Question: So I've spent the last several hours investigating this issue and it is clear that I am not the only one. Why are my Dictionaries and Lists being returned as Arrays?
I understand that Arrays are used as default for the sake of compatibility. WCF makes a conscious effort to distance itself from being .Net dependent. But both my Server and Client are developed in C# .Net so I'm okay.
Here is a sampling of similar questions on just StackOverflow alone:
1. WCF service returning array instead of List
2. Why does WCF return myObject[] instead of List like I was expecting?
3. WCF service returning an array of dictionary
4. WCF Proxy Returning Array instead of List EVEN THOUGH Collection Type == Generic.List
5. WCF Returning Array instead of List EVEN THOUGH Collection Type == Generic.List
6. Why does my WCF service return and ARRAY instead of a List ?
7. Array instead of List in WCF Service Proxy Generated using svcutil.exe

I am generating the Proxy via this command:
'''
C:\Program Files (x86)\Microsoft SDKs\Windows7.0A\Bin>svcutil.exe /language:cs
/out:generatedProxy.cs /config:app.config /ct:System.Collections.Generic.List'1
http://192.168.0.99:9000/ProjectDatabase/??
'''
My service contract looks like this:
'''
[ServiceContract]
public interface IMyContract
{
[OperationContract]
[ServiceKnownType(typeof(Dictionary<int, string>))]
Dictionary<int, string> getClassDictionary();
}
'''
My implementation:
'''
public Dictionary <int, string> getClassDictionary()
{
Dictionary<int, string> myDict = new Dictionary<int, string>();
myDict.Add(1, "Geometry");
myDict.Add(2, "Algebra");
myDict.Add(3, "Graph Theory");
return myDict;
}
'''
Even in my 'Reference.svcmap' I have:
'''
<CollectionMappings>
<CollectionMapping TypeName="System.Collections.Generic.List'1" Category="List" />
</CollectionMappings>
'''
However, despite my best efforts and research I still get:
> Dictionary<'int, string'> returning as ArrayOfKeyValueOfintstringKeyValueOfintstring[]
And:
> List<'T'> returning as T[]
I feel like I've tried everything and done everything right, but I have to be missing something. So what is it? Thank you for your time, help, and consideration.
I've even attempted a route of working around the 'Array' imposition, by writing a 'serializable' 'struct' and adding them to an array.
'''
[Serializable]
public struct KeyValuePair<K, V>
{
public K Key { get; set; }
public V Value { get; set; }
}
'''
However, when I return the 'KeyValuePair<int, string>[]'. My proxy is generating a return of 'KeyValuePairOfintstring[]'.
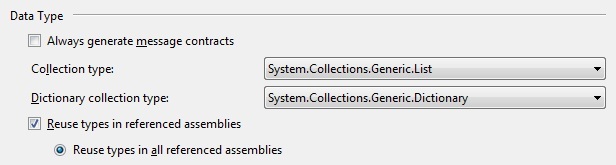
Answer: Well I found out what was causing the serialization to be so crude.
In my 'ServiceContract' I had the following:
'''
[OperationContract]
List<DataTable> ShowTables();
[OperationContract]
DataTable FetchContacts(string filter = "All");
[OperationContract]
DataTable FetchUsers();
[OperationContract]
DataTable FetchDrops();
'''
After commenting this out and recompiling my WCF Service Library, I found that everything serialized/ deserialized appropriately when generating the proxy.
It seems that when 'svcutil.exe' encounters something that it does not know how to serialize then all bets are off. Quite literally it will ignore your commands/settings and serialize everything as gibberish like 'ArrayOfKeyValueOfinttringKeyValueOfintstring'. So if you receive this error, you should ask yourself if 'svcutil.exe' is able to properly serialize all of what you are returning.
I hope the identification of the source of my issue will help others in the future.